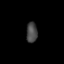
Tissue: lung
Cell type: Endothelial cells
Senescence score: 0.2105
Nuclear area (px): 217
Mean DAPI intensity: 71.839